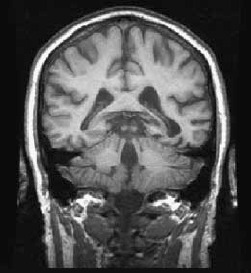
Label: notumor